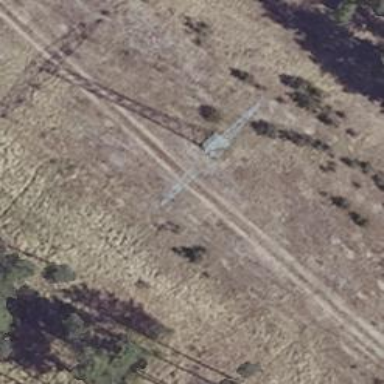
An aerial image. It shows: Power tower.